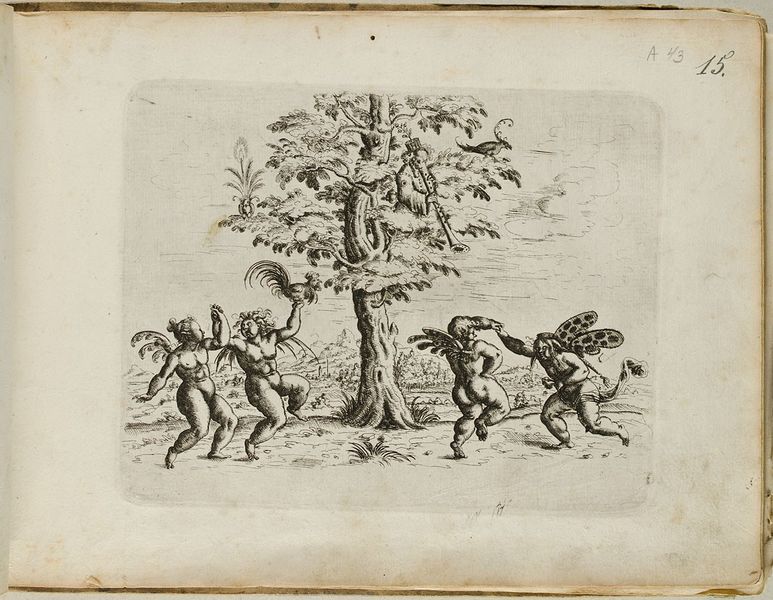
Titel: Vier tanzende Putten, Blatt aus dem 'Neuw Grotteßken Buch'
Künstler: Christoph Jamnitzer
Standort: Hamburg
Institution: Museum für Kunst und Gewerbe Hamburg
Schlagwörter: baum, tiere, ornament, strauch, tanzen, papier, grafik, graphik, musizieren, ornamente, fotografie, photographie, druckgraphik, druckgrafik, radierung, gestalten, fabelwesen, putten, ungeheuer, amoretten, monster, groteske, fabeltier, fabeltiere, tierornament, gerippt, zwitterwesen, monstrum, knorpelwerk, reproduktionen, druckerzeugnisse, bäume, sträucher, geflügel, flöte, ornamentstich, vorlageblätter